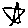
Label: star